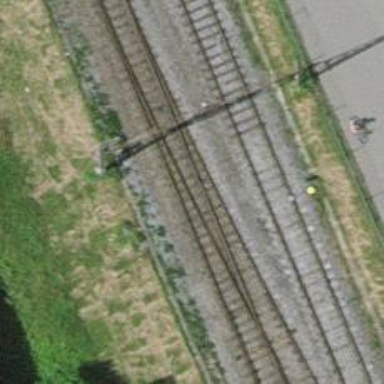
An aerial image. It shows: Railway switch.